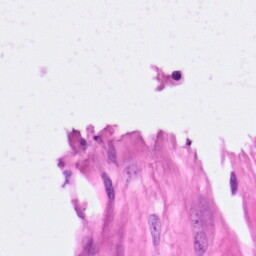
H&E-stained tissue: Pancreatic